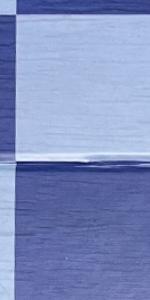
Label: Empty